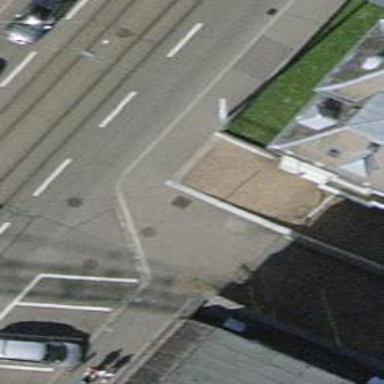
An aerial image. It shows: Unmarked crossing with traffic calming table.